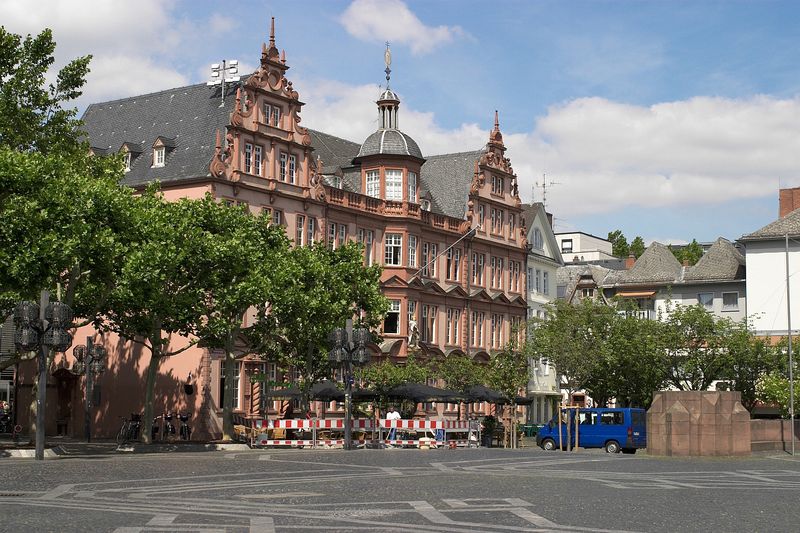
Titel: Gutenberg-Museum in Mainz
Standort: Mainz, Liebfrauenplatz 5 (EU - D - RP)
Schlagwörter: himmel, wolken, bäume, stadt, fenster, laterne, strasse, säule, dach, gebäude, haus, rot, architektur, barock, turm, farbig, fassade, giebel, platz, auto, kuppel, foto, fotografie, erker, rathaus, voluten, sandstein, farbfoto, sonnenschein, marktplatz, ballustrade, verzierungen, gibel, baustelle, renaissancebau, geibel, waolken, bus, staddt, schweifgiebel